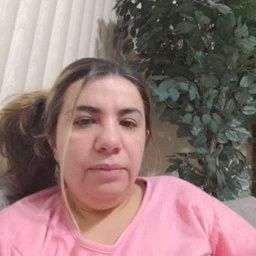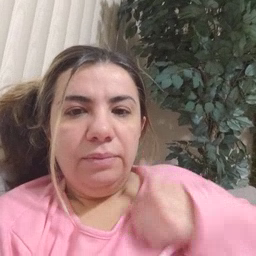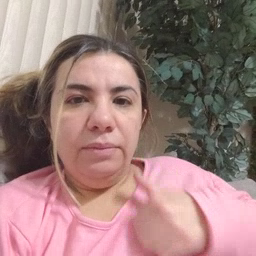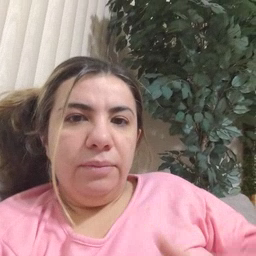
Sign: bath